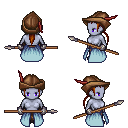
a pixel art fantasy rpg character, female body template, dark elf, purple skin, overskirt, robe skirt, brunette ponytail hairstyle, leather cap, metal gloves, black shoes, spear, four views (front, back, left, right), 2x2 character sprite sheet, small pixel art, hard edges, no anti-aliasing